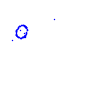
Particle: proton